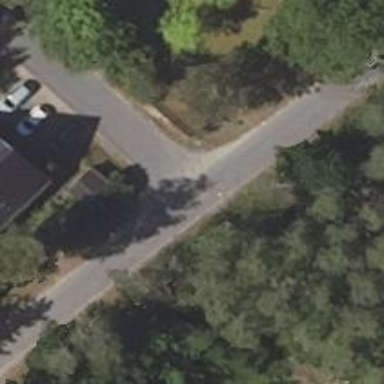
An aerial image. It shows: Asphalt road in residential area.